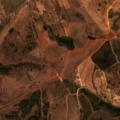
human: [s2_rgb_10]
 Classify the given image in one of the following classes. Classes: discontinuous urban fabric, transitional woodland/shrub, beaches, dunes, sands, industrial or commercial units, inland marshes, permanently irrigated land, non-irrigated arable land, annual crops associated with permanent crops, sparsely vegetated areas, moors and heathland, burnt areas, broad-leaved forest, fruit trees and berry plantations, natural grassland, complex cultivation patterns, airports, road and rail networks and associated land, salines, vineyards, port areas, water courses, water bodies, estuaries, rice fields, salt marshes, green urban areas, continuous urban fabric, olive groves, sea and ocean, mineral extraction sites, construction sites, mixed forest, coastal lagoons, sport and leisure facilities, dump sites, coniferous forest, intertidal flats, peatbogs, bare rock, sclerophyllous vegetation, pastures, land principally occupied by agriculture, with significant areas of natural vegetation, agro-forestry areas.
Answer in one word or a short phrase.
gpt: non-irrigated arable land, olive groves, complex cultivation patterns, land principally occupied by agriculture, with significant areas of natural vegetation, broad-leaved forest